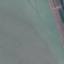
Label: SeaLake